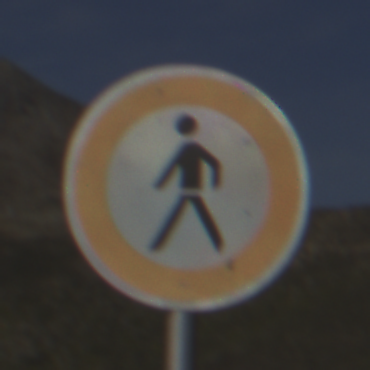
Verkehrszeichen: VerbotFussgaenger
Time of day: MorningAfternoon
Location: Outdoor (RoadRail)
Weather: PartlyCloudy
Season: NotSpecified
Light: Natural